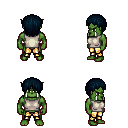
a pixel art fantasy rpg character, male body template, orc, green skin, white sleeveless shirt, gold greaves, raven plain hairstyle, four views (front, back, left, right), 2x2 character sprite sheet, small pixel art, hard edges, no anti-aliasing